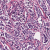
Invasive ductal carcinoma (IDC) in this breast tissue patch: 1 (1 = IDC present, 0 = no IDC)